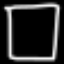
Label: square